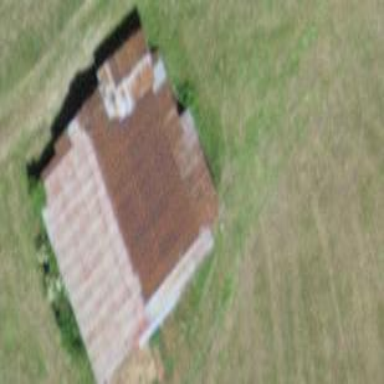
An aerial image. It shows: Rural barn.